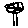
Label: tree